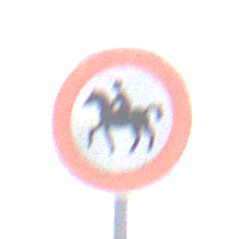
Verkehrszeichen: VerbotReiter
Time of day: SunriseSunset
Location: Outdoor (Nature)
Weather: PartlyCloudy
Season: NotSpecified
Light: Natural